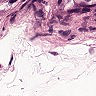
Metastatic tissue present: yes